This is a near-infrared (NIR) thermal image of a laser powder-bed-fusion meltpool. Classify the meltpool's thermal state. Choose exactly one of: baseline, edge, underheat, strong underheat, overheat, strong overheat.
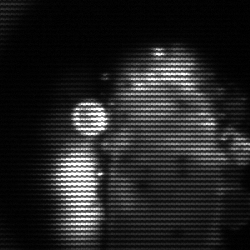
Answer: strong underheat